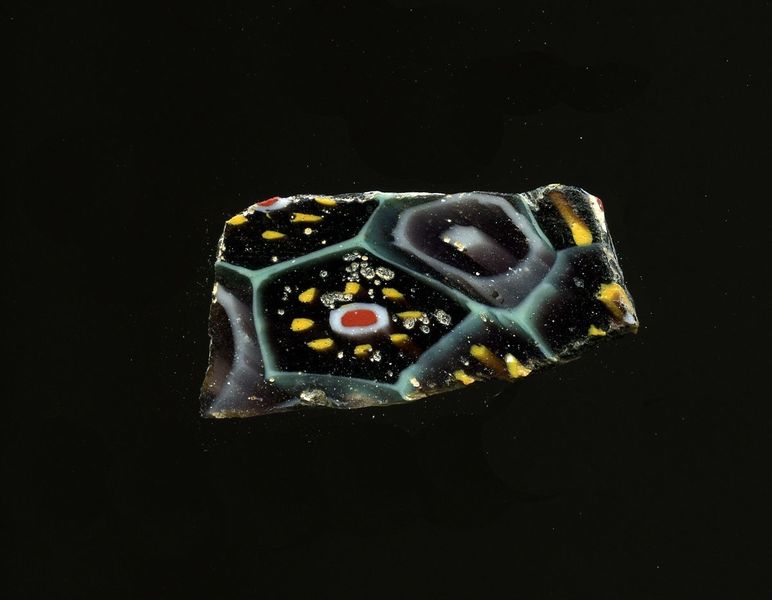
Titel: Fragment eines Gefäßes
Standort: Hamburg
Institution: Museum für Kunst und Gewerbe Hamburg
Schlagwörter: glas, antike, technik, fragment, kaiserzeit, aufbewahrung, blumenornamente, schankgeschirr, gefäß, behälter, frühe kaiserzeit, prinzipat, römische, millefiori, mittlere, späte